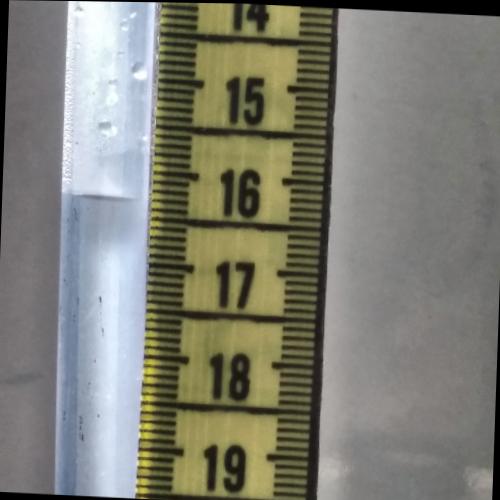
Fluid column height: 16.3 cm